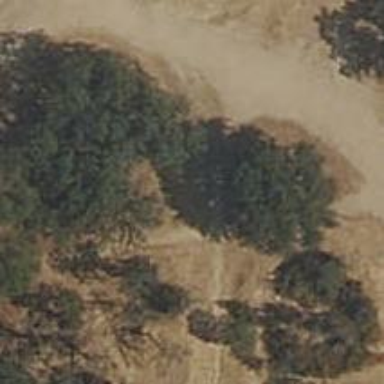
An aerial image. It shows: Dirt path.